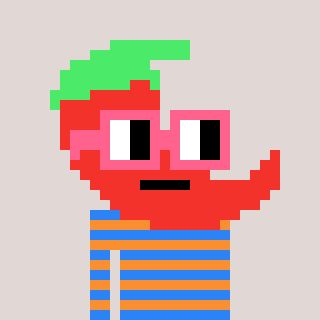
a pixel art character with square pink glasses, a chilli-shaped head and a orange-colored body on a warm background